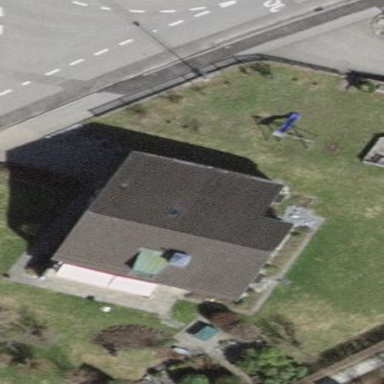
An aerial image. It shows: Detached building.